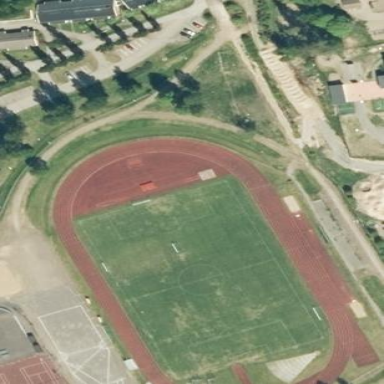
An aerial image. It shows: Paved track in leisure land area.